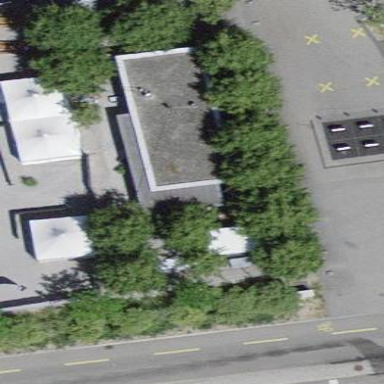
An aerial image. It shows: Flat-roofed building.